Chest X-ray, PA view. Patient: 52 years old, sex M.
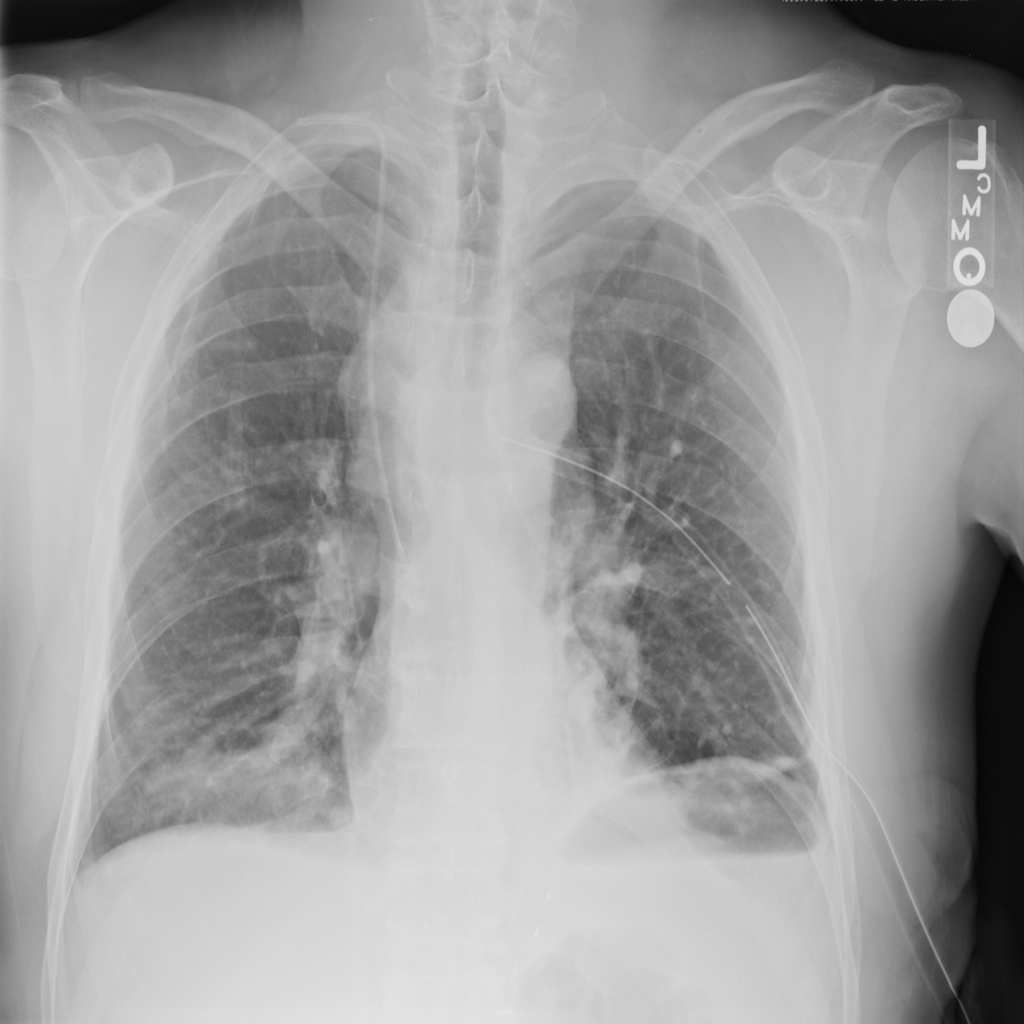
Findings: Atelectasis, Effusion, Infiltration, Mass, Pneumothorax